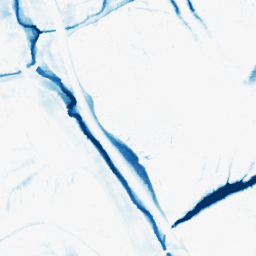
Category: morphological
Decomposition family: morphological_ellipse
Decomposition parameters: operation: closing
width: 20
height: 30
Upsampling method: regularized
Upsampling parameters: scale: 4
lambda_reg: 0.001
Upsampling scale: 4